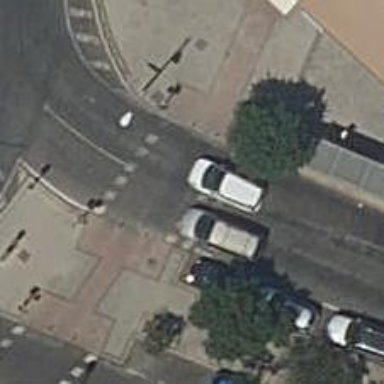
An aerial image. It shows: Footway made of paving stones with crossing that includes traffic signals and crossing island.